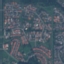
Land use / land cover: Residential